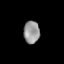
Tissue: lung
Cell type: Others
Senescence score: 0.224
Nuclear area (px): 353
Mean DAPI intensity: 150.55